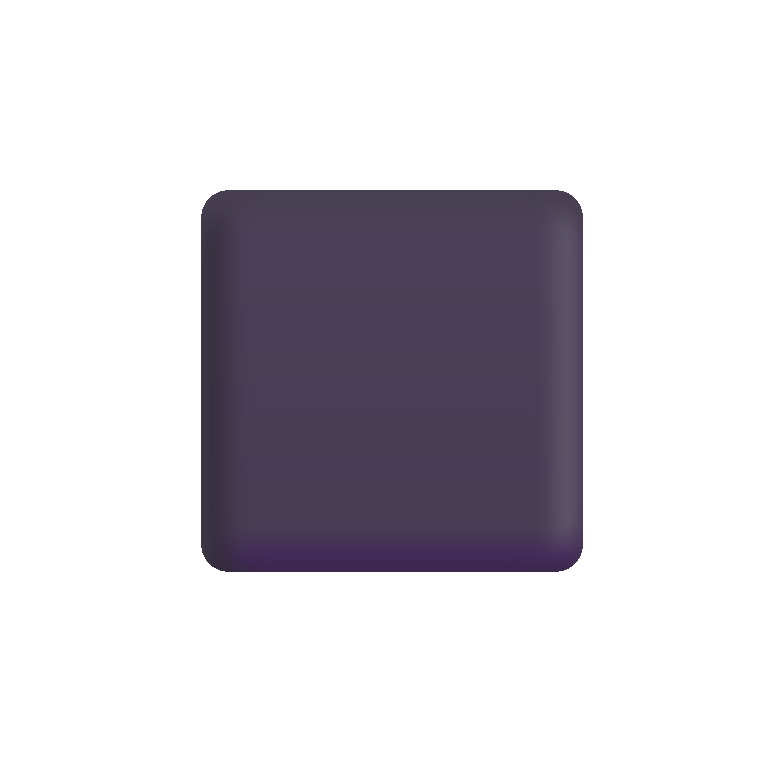
black  small square color